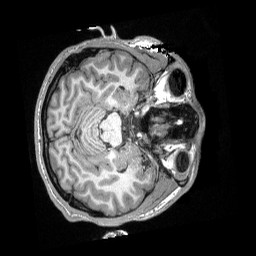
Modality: T1w
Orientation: axial
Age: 19
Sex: male